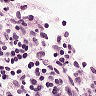
Metastatic tissue present: no